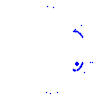
Particle: kaon